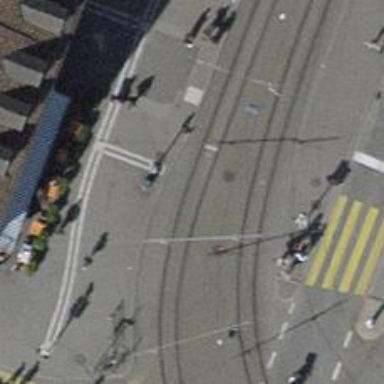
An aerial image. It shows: Tram crossing on the railway.